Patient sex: F
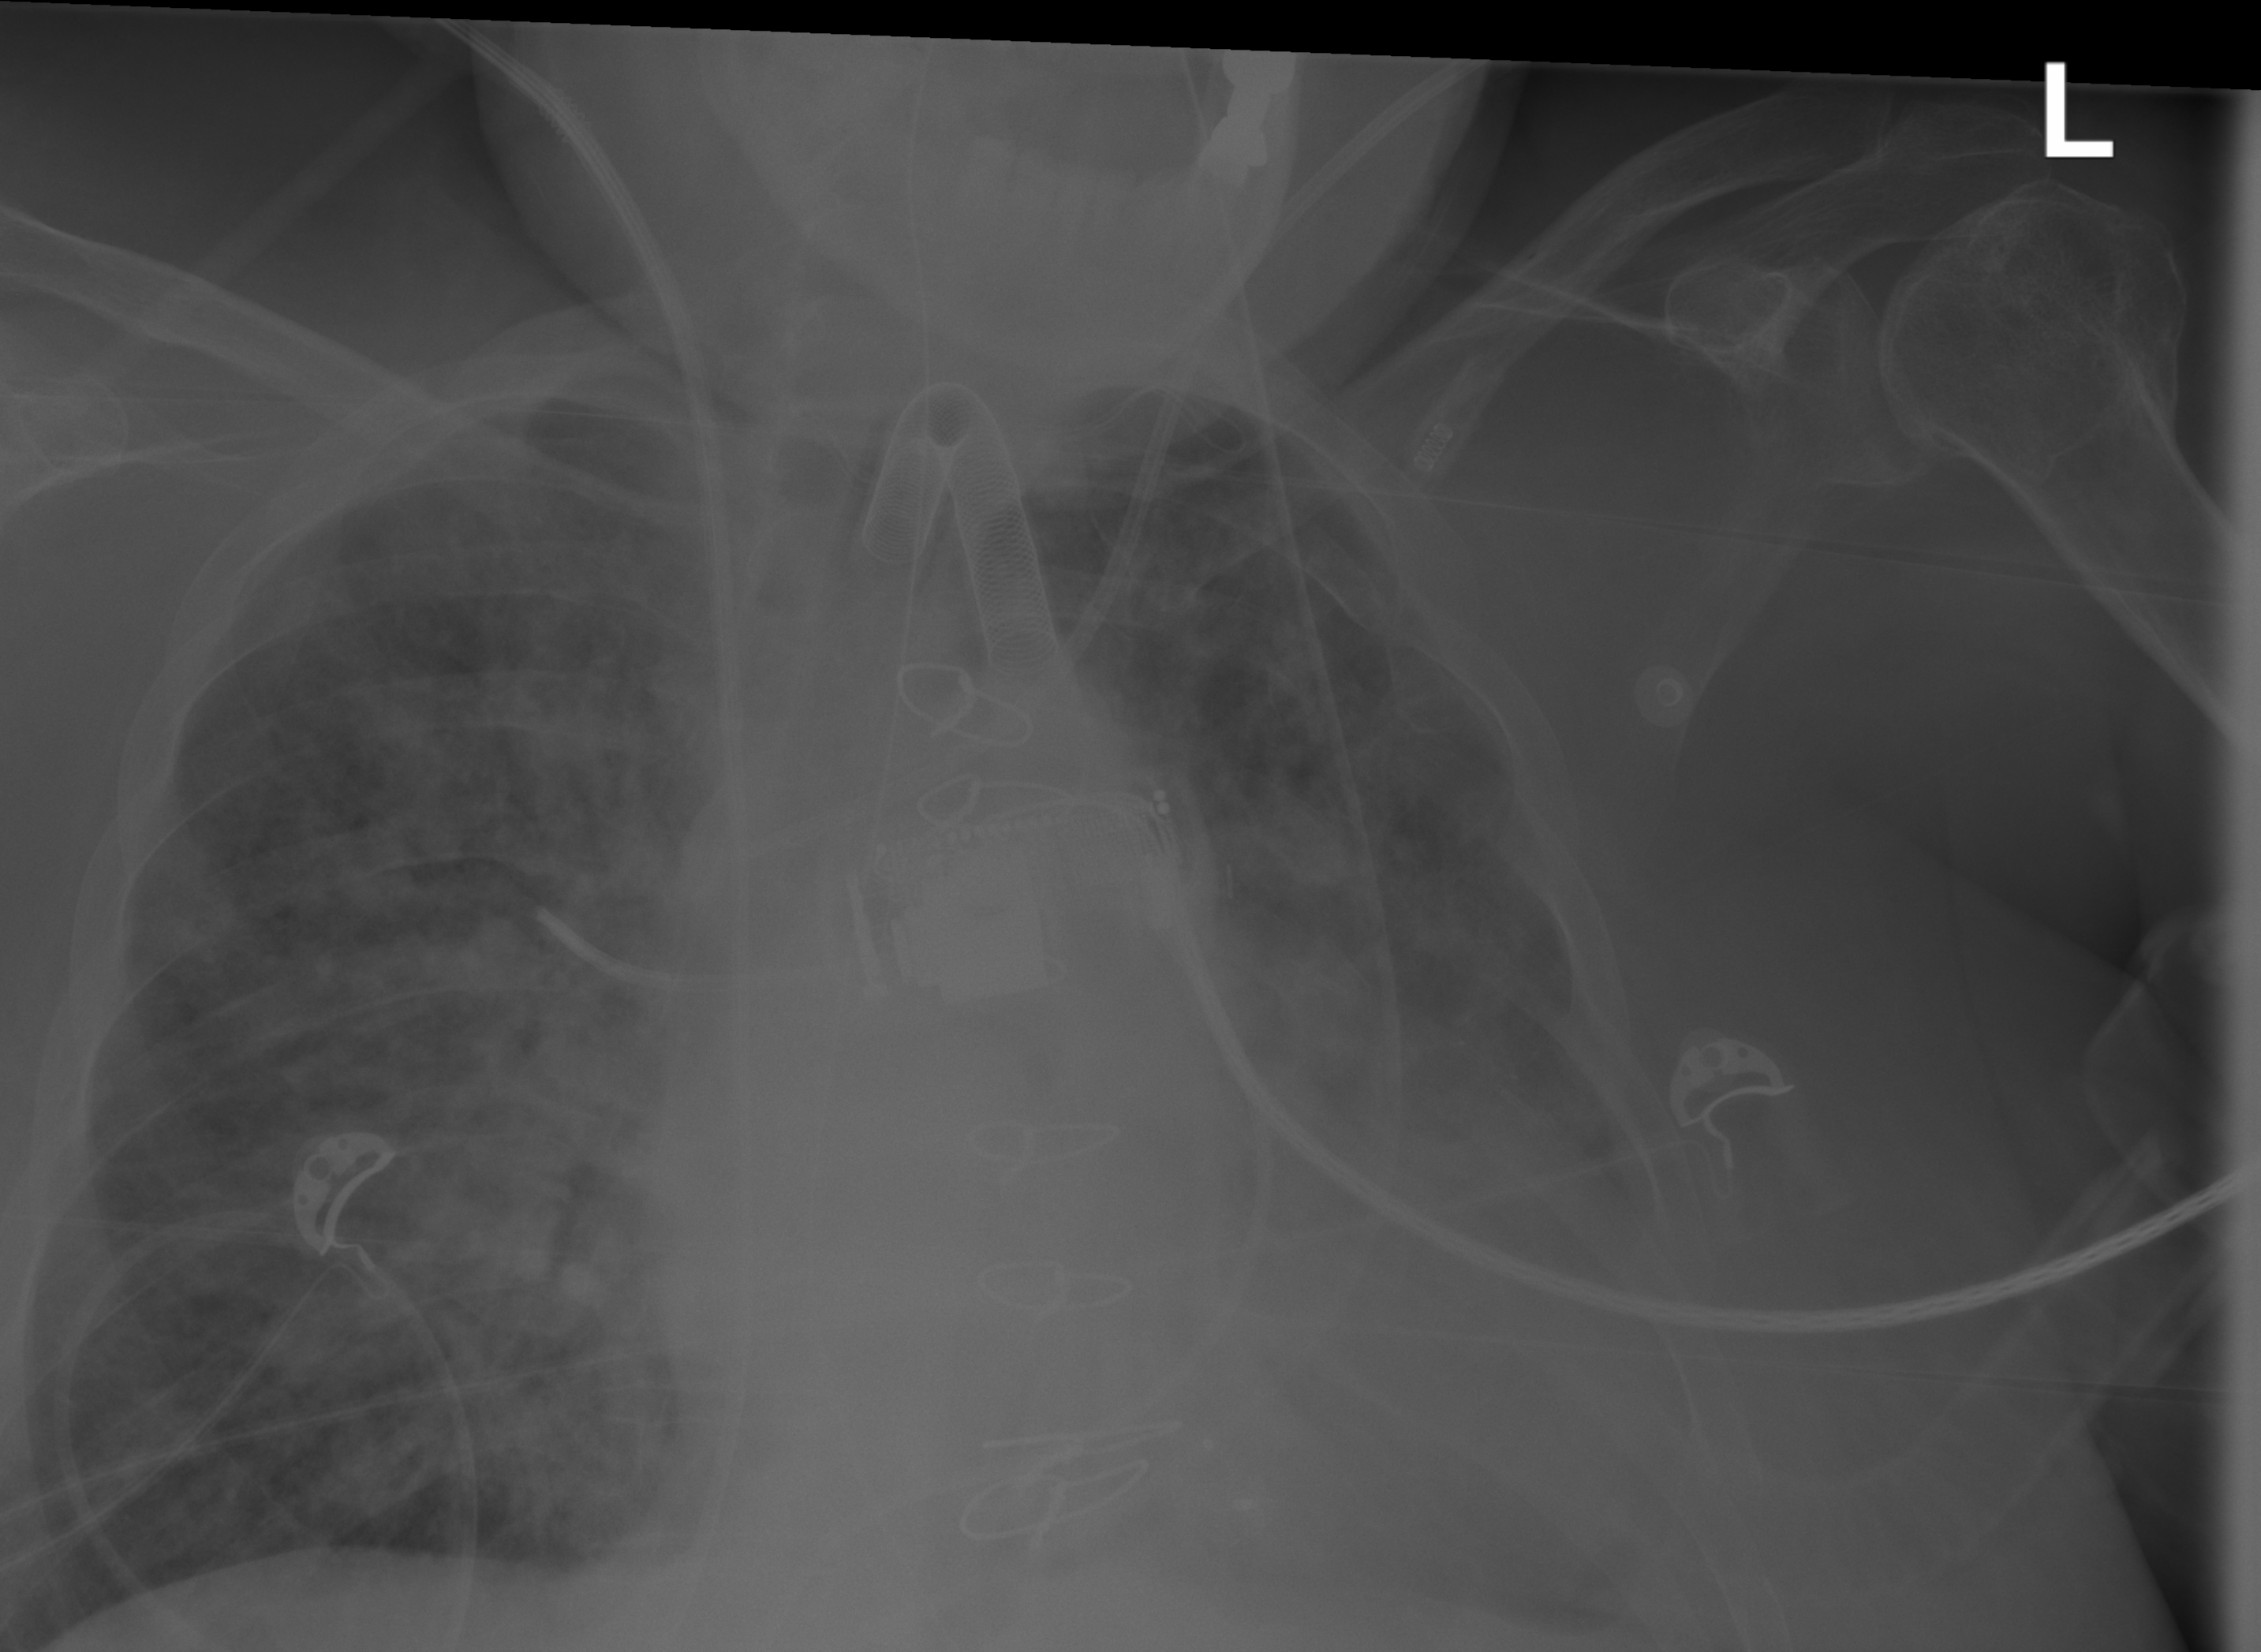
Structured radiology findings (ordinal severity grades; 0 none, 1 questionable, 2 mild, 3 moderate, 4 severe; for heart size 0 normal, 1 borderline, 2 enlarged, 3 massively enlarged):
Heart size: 2
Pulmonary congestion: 3
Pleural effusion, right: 0
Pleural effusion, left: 2
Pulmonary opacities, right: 3
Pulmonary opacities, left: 3
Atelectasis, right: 3
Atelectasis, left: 3